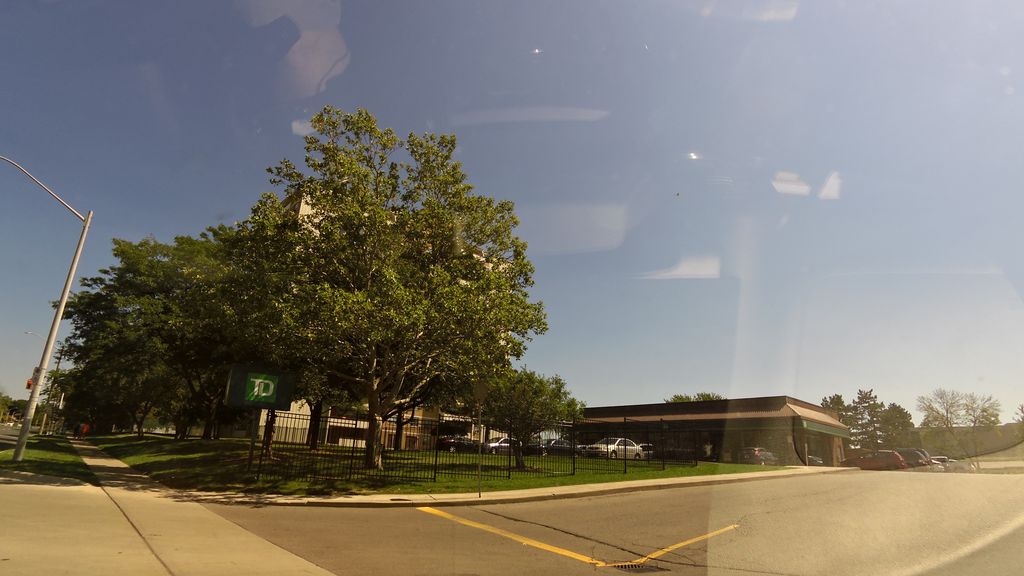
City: hamilton